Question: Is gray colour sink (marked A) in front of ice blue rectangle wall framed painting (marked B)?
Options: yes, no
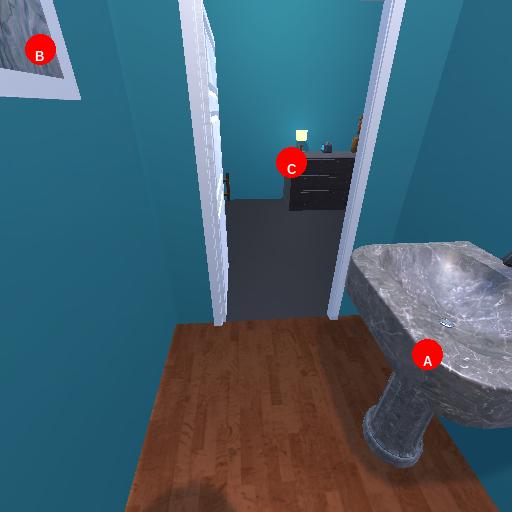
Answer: yes